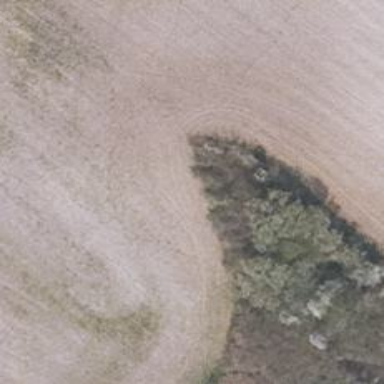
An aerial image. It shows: Hunting stand.